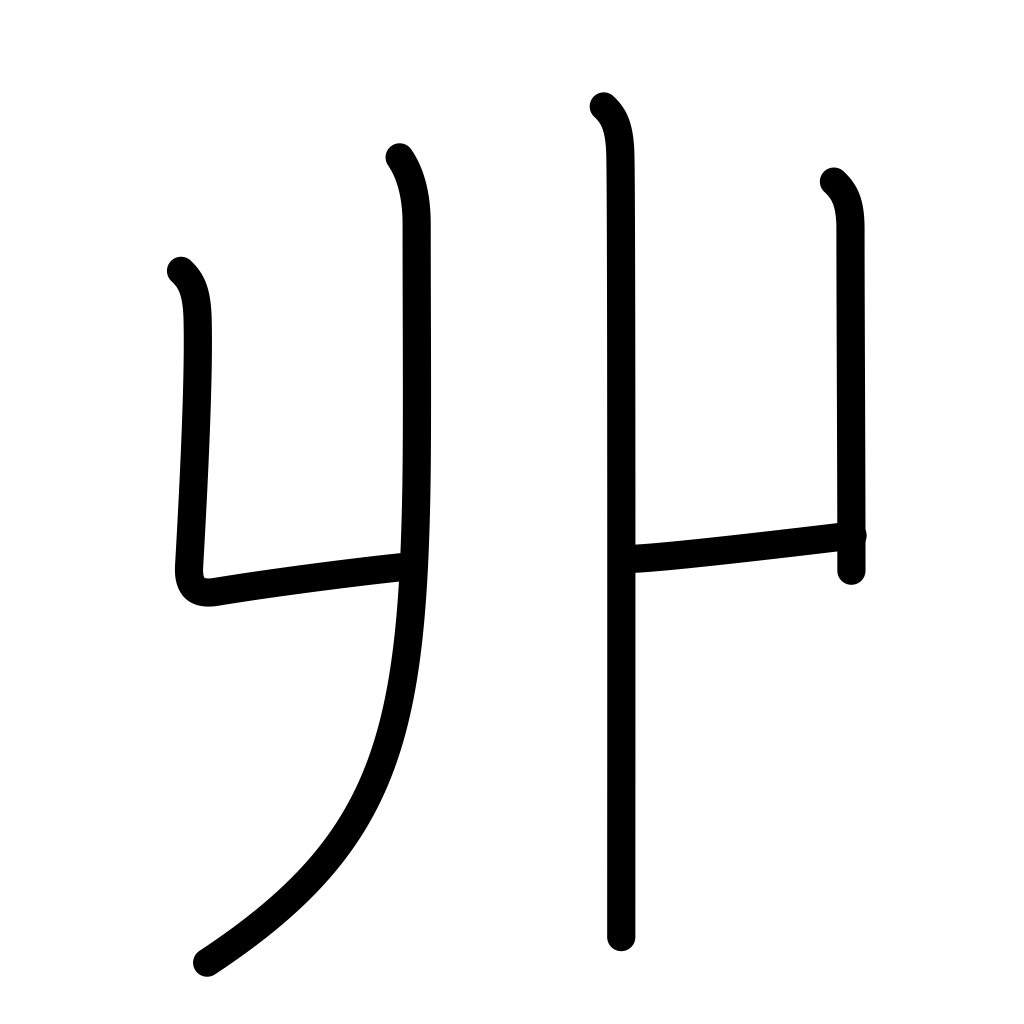
Meaning: saguaro-like kanji, horn-shaped locks of hair, young, tender